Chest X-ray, PA view. Patient: 23 years old, sex F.
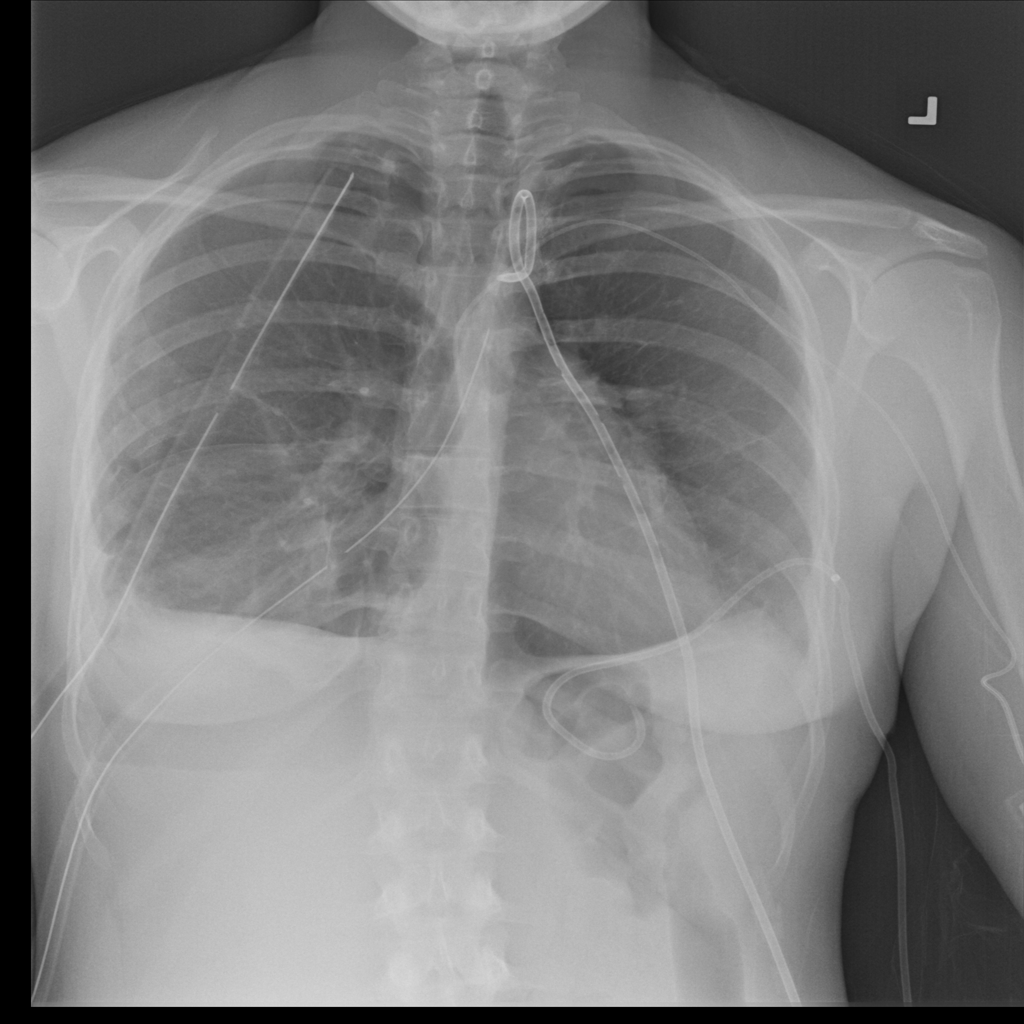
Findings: Pneumothorax